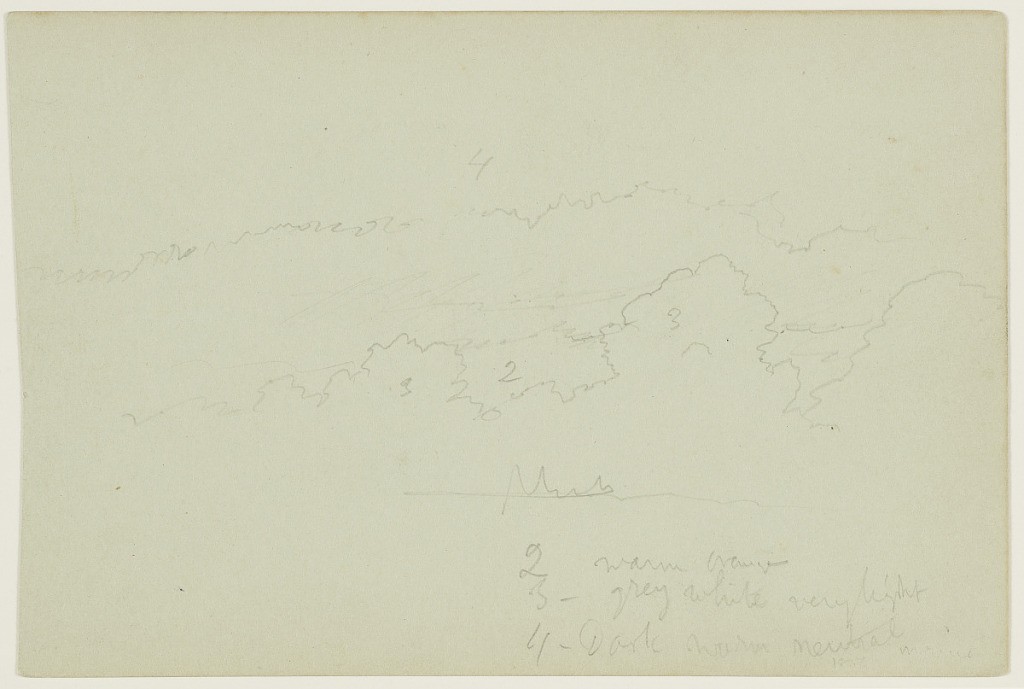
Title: Cloudy Sky
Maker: Frederic Edwin Church, American, 1826–1900
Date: possibly 1856
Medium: Graphite on gray-green wove paper
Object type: Drawing
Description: Atmosphere sketch showing a view of layers of clouds in the sky. At center and right, three prominences of a long cumulus cloud are shown below and in front of a darker cloud. An indistinct pencil scratch is visible at center.